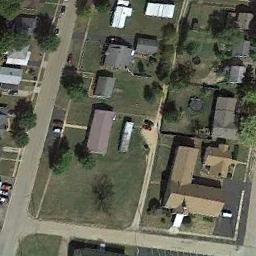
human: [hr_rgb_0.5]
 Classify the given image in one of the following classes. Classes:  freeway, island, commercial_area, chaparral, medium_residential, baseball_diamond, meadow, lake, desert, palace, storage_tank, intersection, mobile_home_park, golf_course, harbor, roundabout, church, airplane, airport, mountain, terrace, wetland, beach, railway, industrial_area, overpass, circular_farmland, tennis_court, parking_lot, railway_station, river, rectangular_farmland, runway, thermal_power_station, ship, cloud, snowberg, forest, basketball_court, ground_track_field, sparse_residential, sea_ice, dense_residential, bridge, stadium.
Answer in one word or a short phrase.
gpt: medium_residential